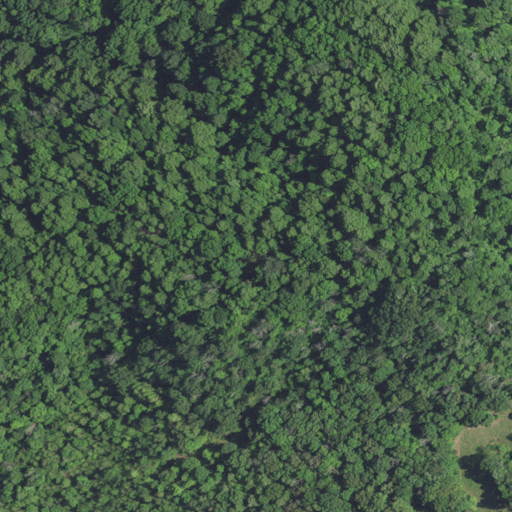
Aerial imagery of mountain in Kentucky named Kings Gap Knob containing deciduous forest and pasture